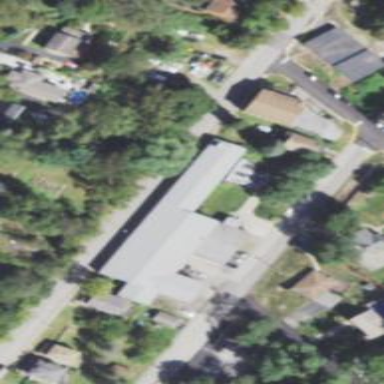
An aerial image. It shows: Manufacturing building.